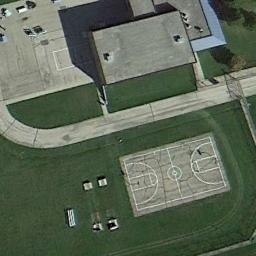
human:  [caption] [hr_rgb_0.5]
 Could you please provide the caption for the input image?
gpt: The building and basketball court on the lawn are separated by a road .

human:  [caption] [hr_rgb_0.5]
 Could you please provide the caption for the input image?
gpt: The basketball court is surrounded by grass .

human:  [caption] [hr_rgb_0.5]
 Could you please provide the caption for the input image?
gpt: There is a basketball court on the green land .

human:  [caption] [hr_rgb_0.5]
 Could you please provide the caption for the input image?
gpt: There is a basketball court in the middle of grass next to an open place .

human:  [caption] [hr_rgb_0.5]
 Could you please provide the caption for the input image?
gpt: A basketball court on the lawn and a building beside .